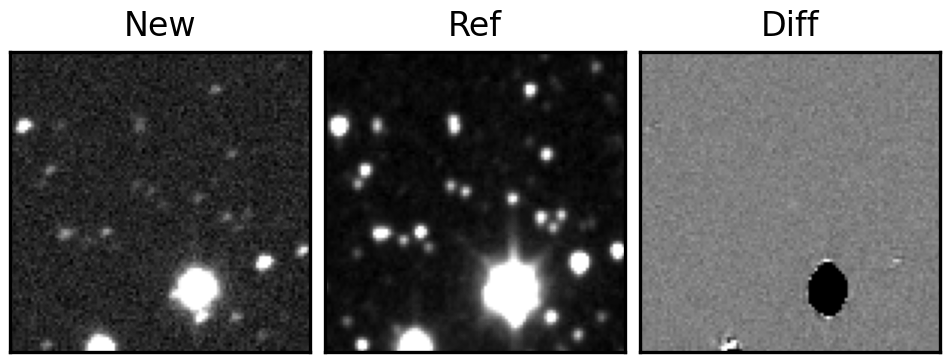
Label: real